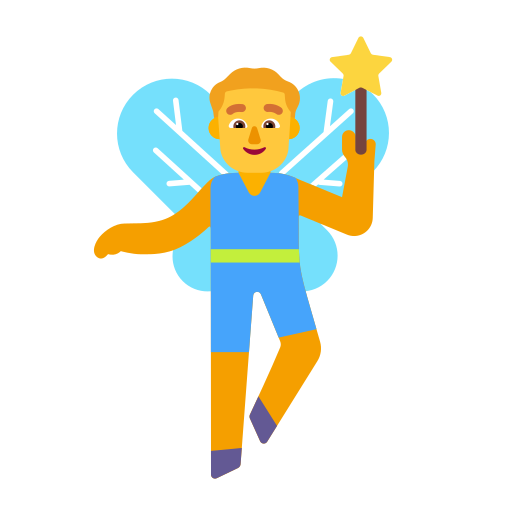
man fairy flat default